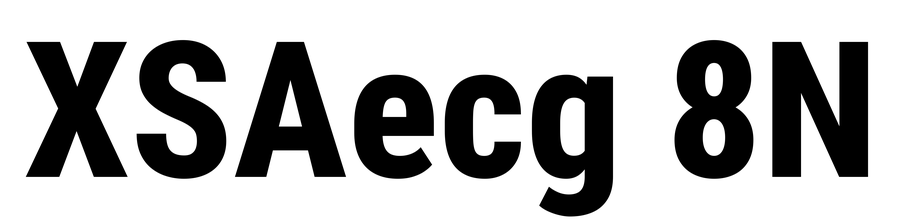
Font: Roboto_Condensed_ExtraBold